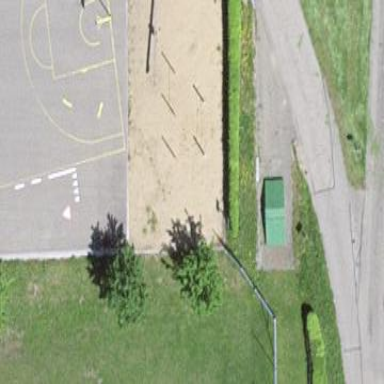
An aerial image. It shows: Playground area for leisure land.